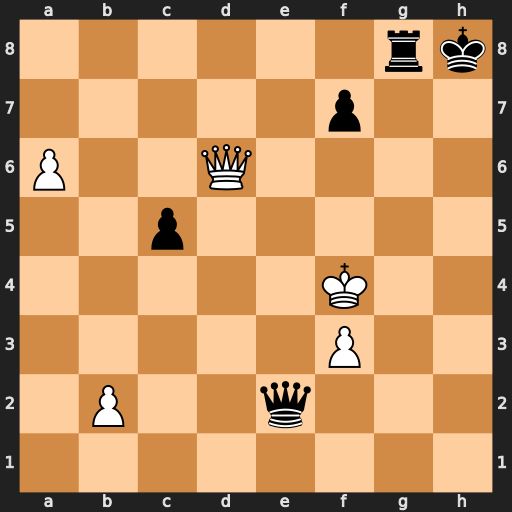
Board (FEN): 6rk/5p2/P2Q4/2p5/5K2/5P2/1P2q3/8
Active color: w
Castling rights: -
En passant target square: -
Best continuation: Qh6#